Field crop: maize
Growth stage: 2
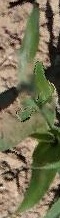
Species: maize